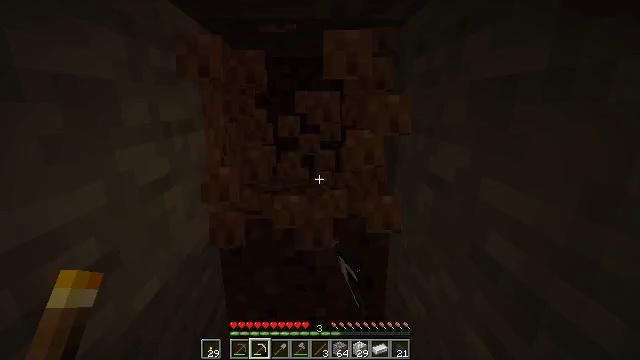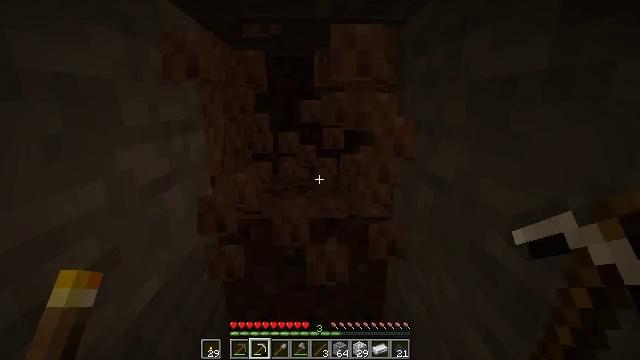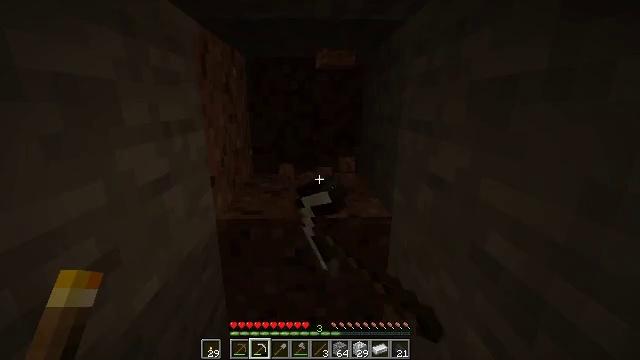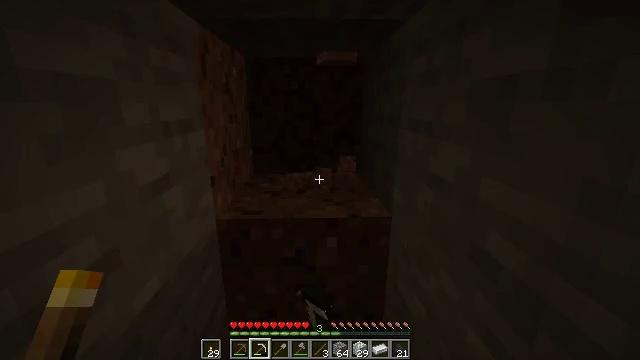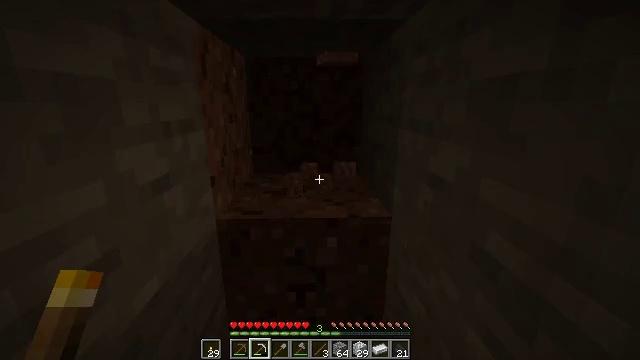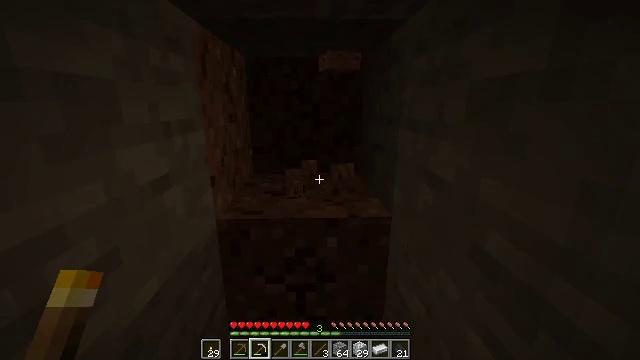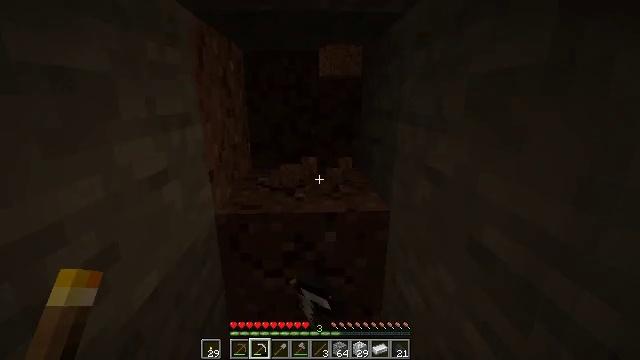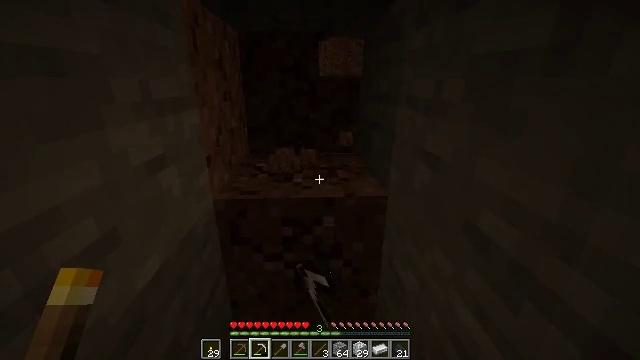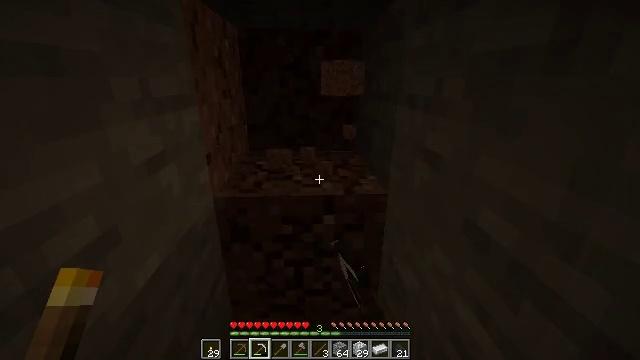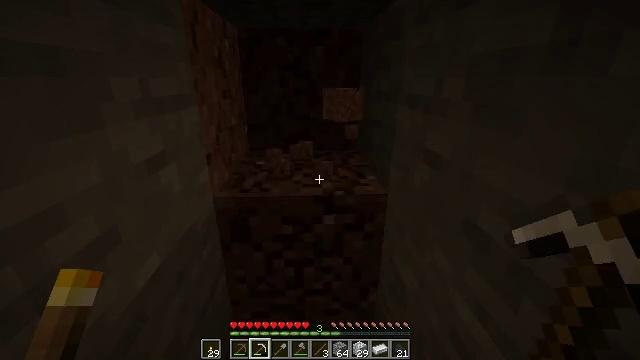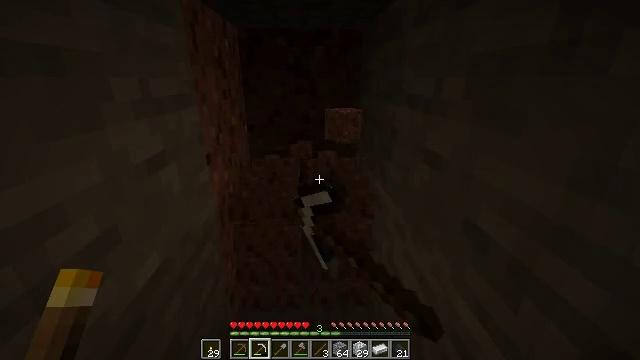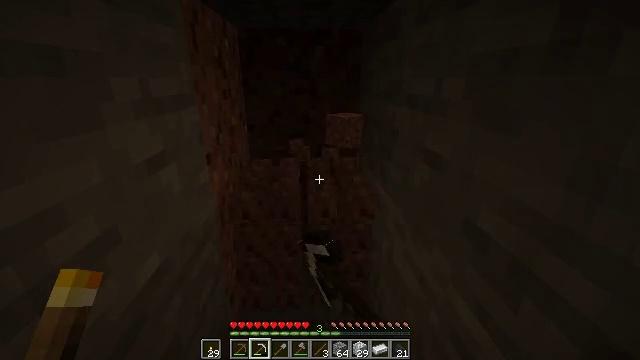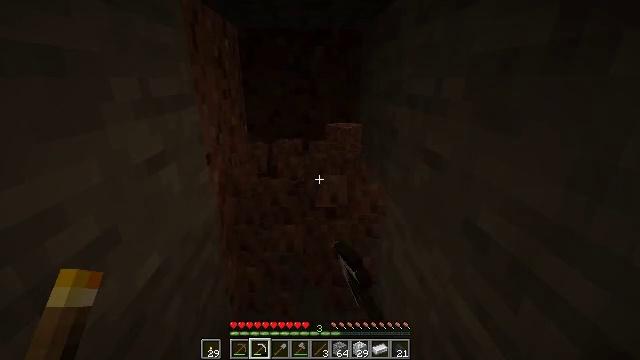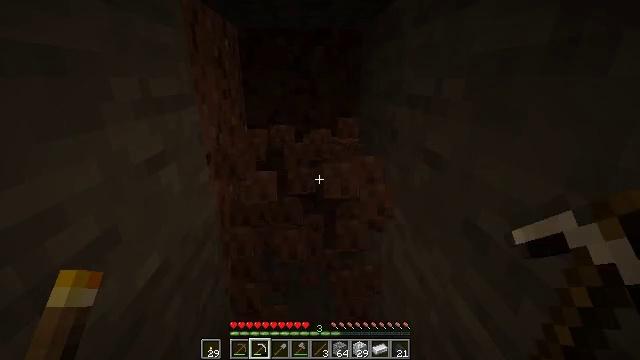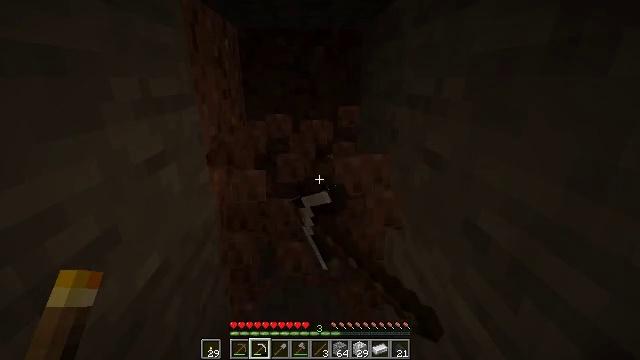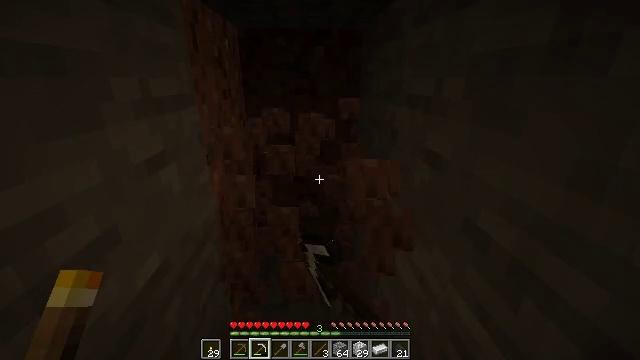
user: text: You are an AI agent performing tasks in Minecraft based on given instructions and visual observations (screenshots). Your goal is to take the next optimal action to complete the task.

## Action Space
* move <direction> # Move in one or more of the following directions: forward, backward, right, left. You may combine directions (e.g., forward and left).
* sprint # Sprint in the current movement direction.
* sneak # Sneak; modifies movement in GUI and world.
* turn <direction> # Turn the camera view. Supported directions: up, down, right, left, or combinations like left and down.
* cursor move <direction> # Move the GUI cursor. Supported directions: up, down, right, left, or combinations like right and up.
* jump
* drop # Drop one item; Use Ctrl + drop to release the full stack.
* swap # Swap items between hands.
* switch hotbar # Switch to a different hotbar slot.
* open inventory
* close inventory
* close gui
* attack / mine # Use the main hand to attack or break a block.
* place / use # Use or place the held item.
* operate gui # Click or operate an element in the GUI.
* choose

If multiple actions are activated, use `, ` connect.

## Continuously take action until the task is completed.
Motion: motion action
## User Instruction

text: Attack the ground to harvest granite.
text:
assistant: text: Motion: attack / mine
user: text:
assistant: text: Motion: attack / mine
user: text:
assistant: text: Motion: attack / mine
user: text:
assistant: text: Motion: attack / mine
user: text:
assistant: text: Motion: attack / mine
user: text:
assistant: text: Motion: turn down, attack / mine
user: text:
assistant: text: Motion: turn down, attack / mine
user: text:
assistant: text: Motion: attack / mine
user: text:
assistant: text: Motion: attack / mine
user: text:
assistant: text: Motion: attack / mine
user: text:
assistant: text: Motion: attack / mine
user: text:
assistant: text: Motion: attack / mine
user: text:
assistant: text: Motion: attack / mine
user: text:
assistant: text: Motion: attack / mine
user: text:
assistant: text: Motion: move forward, attack / mine
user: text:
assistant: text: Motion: move forward, attack / mine
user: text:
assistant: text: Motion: move forward, attack / mine
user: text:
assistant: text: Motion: move forward, attack / mine
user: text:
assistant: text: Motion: move forward, attack / mine
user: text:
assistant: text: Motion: move forward, attack / mine
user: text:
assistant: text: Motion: move forward, attack / mine
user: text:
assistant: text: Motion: move forward, attack / mine
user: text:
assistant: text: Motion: attack / mine
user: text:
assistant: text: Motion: attack / mine
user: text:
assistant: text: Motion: attack / mine
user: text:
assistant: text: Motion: attack / mine
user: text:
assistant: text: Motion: attack / mine
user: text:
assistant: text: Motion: attack / mine
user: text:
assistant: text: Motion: attack / mine
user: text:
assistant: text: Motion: attack / mine